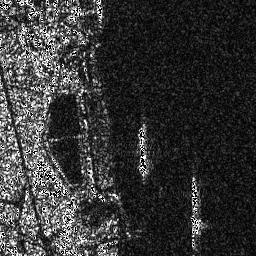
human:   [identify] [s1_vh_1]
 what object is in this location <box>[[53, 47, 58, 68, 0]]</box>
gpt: <ref>1 medium ship at the center</ref>

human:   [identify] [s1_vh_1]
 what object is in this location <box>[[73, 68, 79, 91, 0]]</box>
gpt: <ref>1 medium ship at the bottom right</ref>